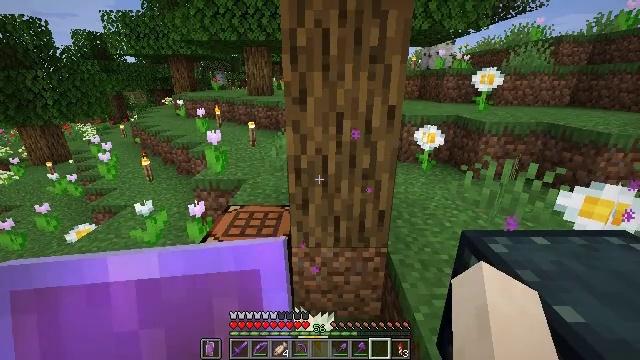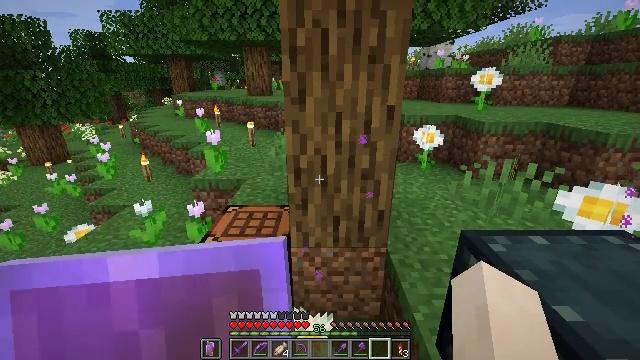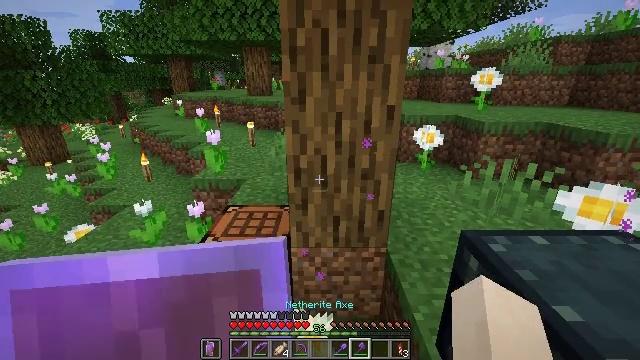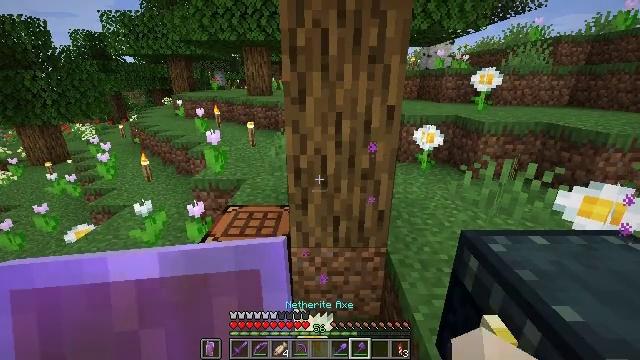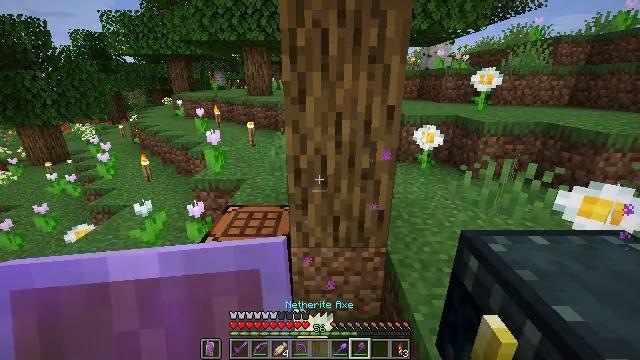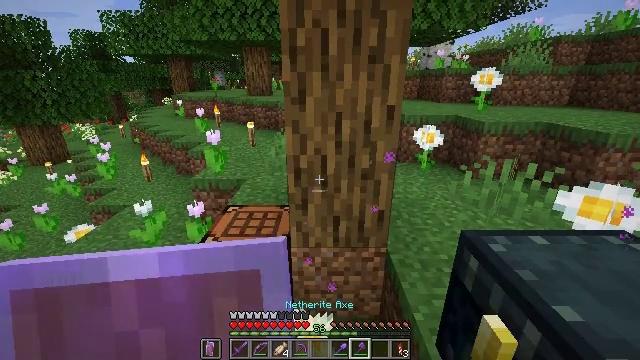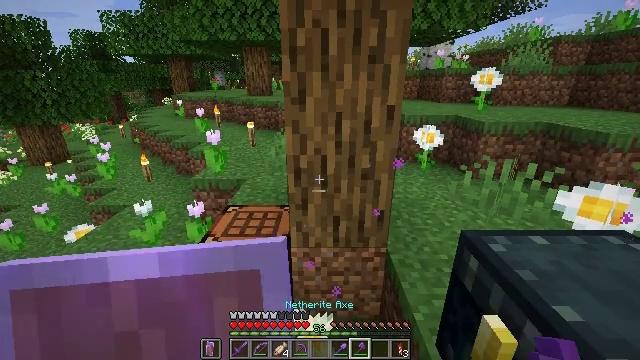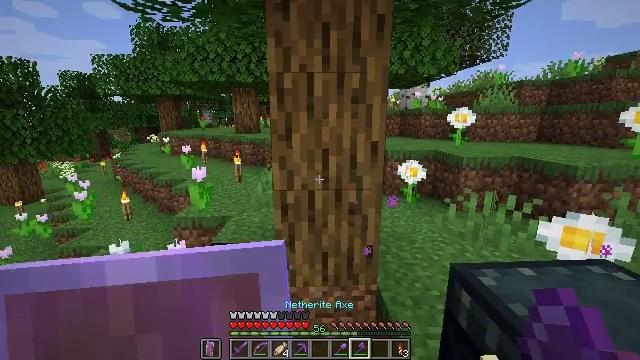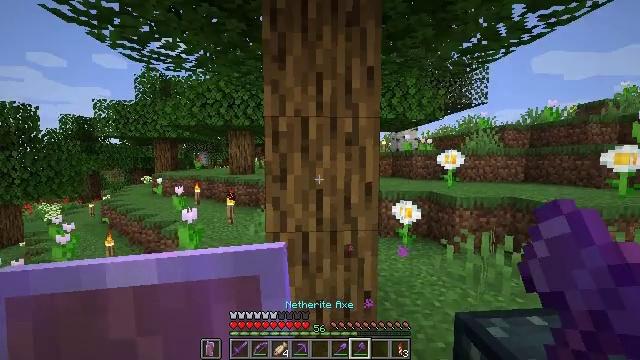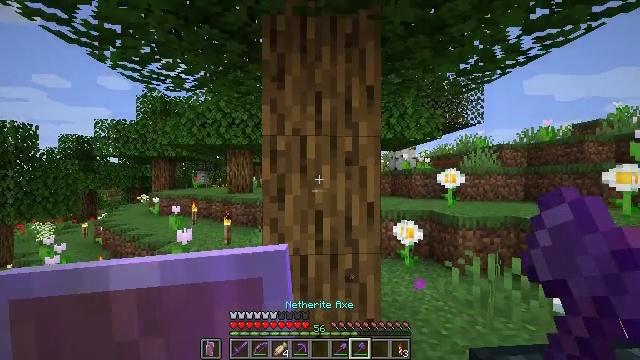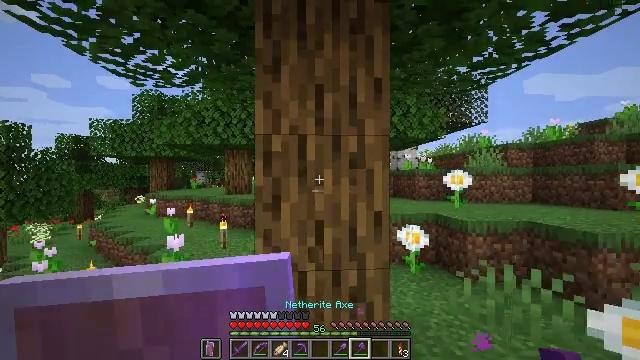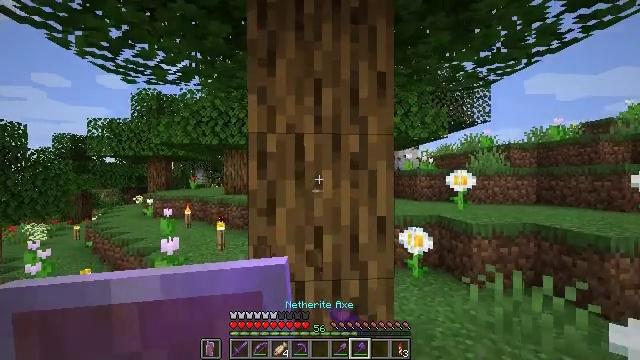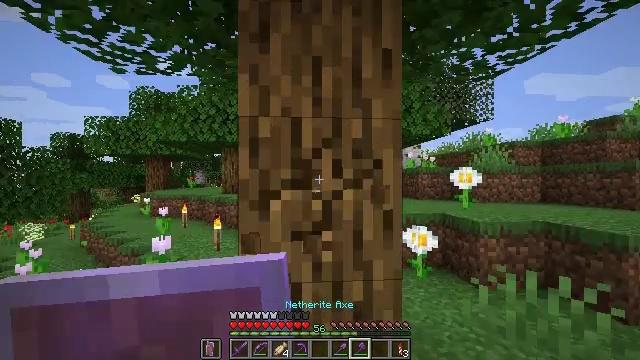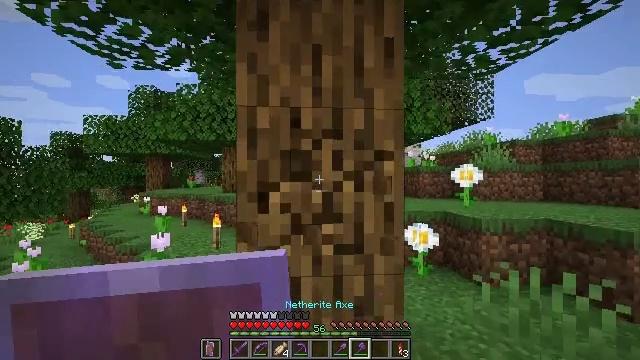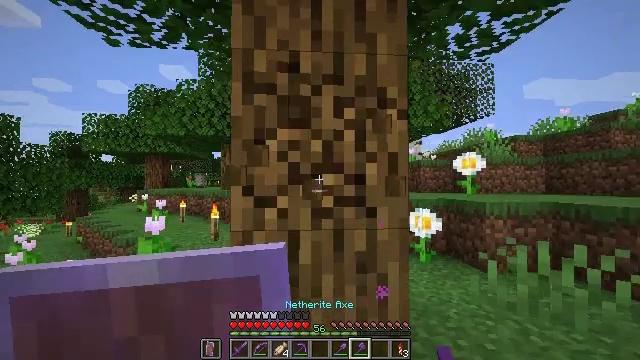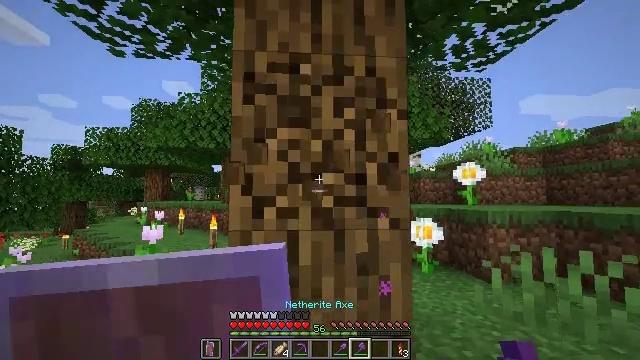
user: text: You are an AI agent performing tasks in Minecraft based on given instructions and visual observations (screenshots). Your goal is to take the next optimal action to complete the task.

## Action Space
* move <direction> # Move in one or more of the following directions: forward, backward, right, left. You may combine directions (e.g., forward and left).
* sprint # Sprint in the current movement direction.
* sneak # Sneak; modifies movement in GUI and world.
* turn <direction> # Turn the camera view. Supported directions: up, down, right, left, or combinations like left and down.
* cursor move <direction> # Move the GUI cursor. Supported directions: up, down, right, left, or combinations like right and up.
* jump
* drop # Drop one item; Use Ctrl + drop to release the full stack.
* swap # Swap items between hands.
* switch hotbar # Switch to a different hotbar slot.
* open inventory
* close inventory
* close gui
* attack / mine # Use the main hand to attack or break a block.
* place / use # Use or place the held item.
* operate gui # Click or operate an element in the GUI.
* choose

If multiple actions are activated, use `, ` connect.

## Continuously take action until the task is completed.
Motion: motion action
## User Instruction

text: Gather oak logs from trees.
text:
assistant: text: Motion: no_op
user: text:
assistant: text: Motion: no_op
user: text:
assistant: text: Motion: no_op
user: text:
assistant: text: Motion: no_op
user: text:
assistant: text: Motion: no_op
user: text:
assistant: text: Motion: no_op
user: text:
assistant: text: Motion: turn right and up
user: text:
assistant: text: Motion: move forward, turn right and up
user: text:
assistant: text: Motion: move forward, turn up
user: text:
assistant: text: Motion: move forward, attack / mine
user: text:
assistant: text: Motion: move forward, attack / mine
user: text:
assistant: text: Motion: attack / mine
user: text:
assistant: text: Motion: attack / mine
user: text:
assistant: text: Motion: attack / mine
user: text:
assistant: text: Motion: turn up, attack / mine
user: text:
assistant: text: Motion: turn up, attack / mine
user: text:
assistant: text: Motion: turn up, attack / mine
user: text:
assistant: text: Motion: turn up, attack / mine
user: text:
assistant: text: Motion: turn up, attack / mine
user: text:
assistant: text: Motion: turn up, attack / mine
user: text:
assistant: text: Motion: turn up, attack / mine
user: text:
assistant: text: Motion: turn up, attack / mine
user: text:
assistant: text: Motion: attack / mine
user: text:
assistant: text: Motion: attack / mine
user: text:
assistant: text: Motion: turn right and up, attack / mine
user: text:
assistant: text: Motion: turn up, attack / mine
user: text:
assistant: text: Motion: attack / mine
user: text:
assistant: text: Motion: attack / mine
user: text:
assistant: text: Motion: attack / mine
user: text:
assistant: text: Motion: attack / mine